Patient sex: F
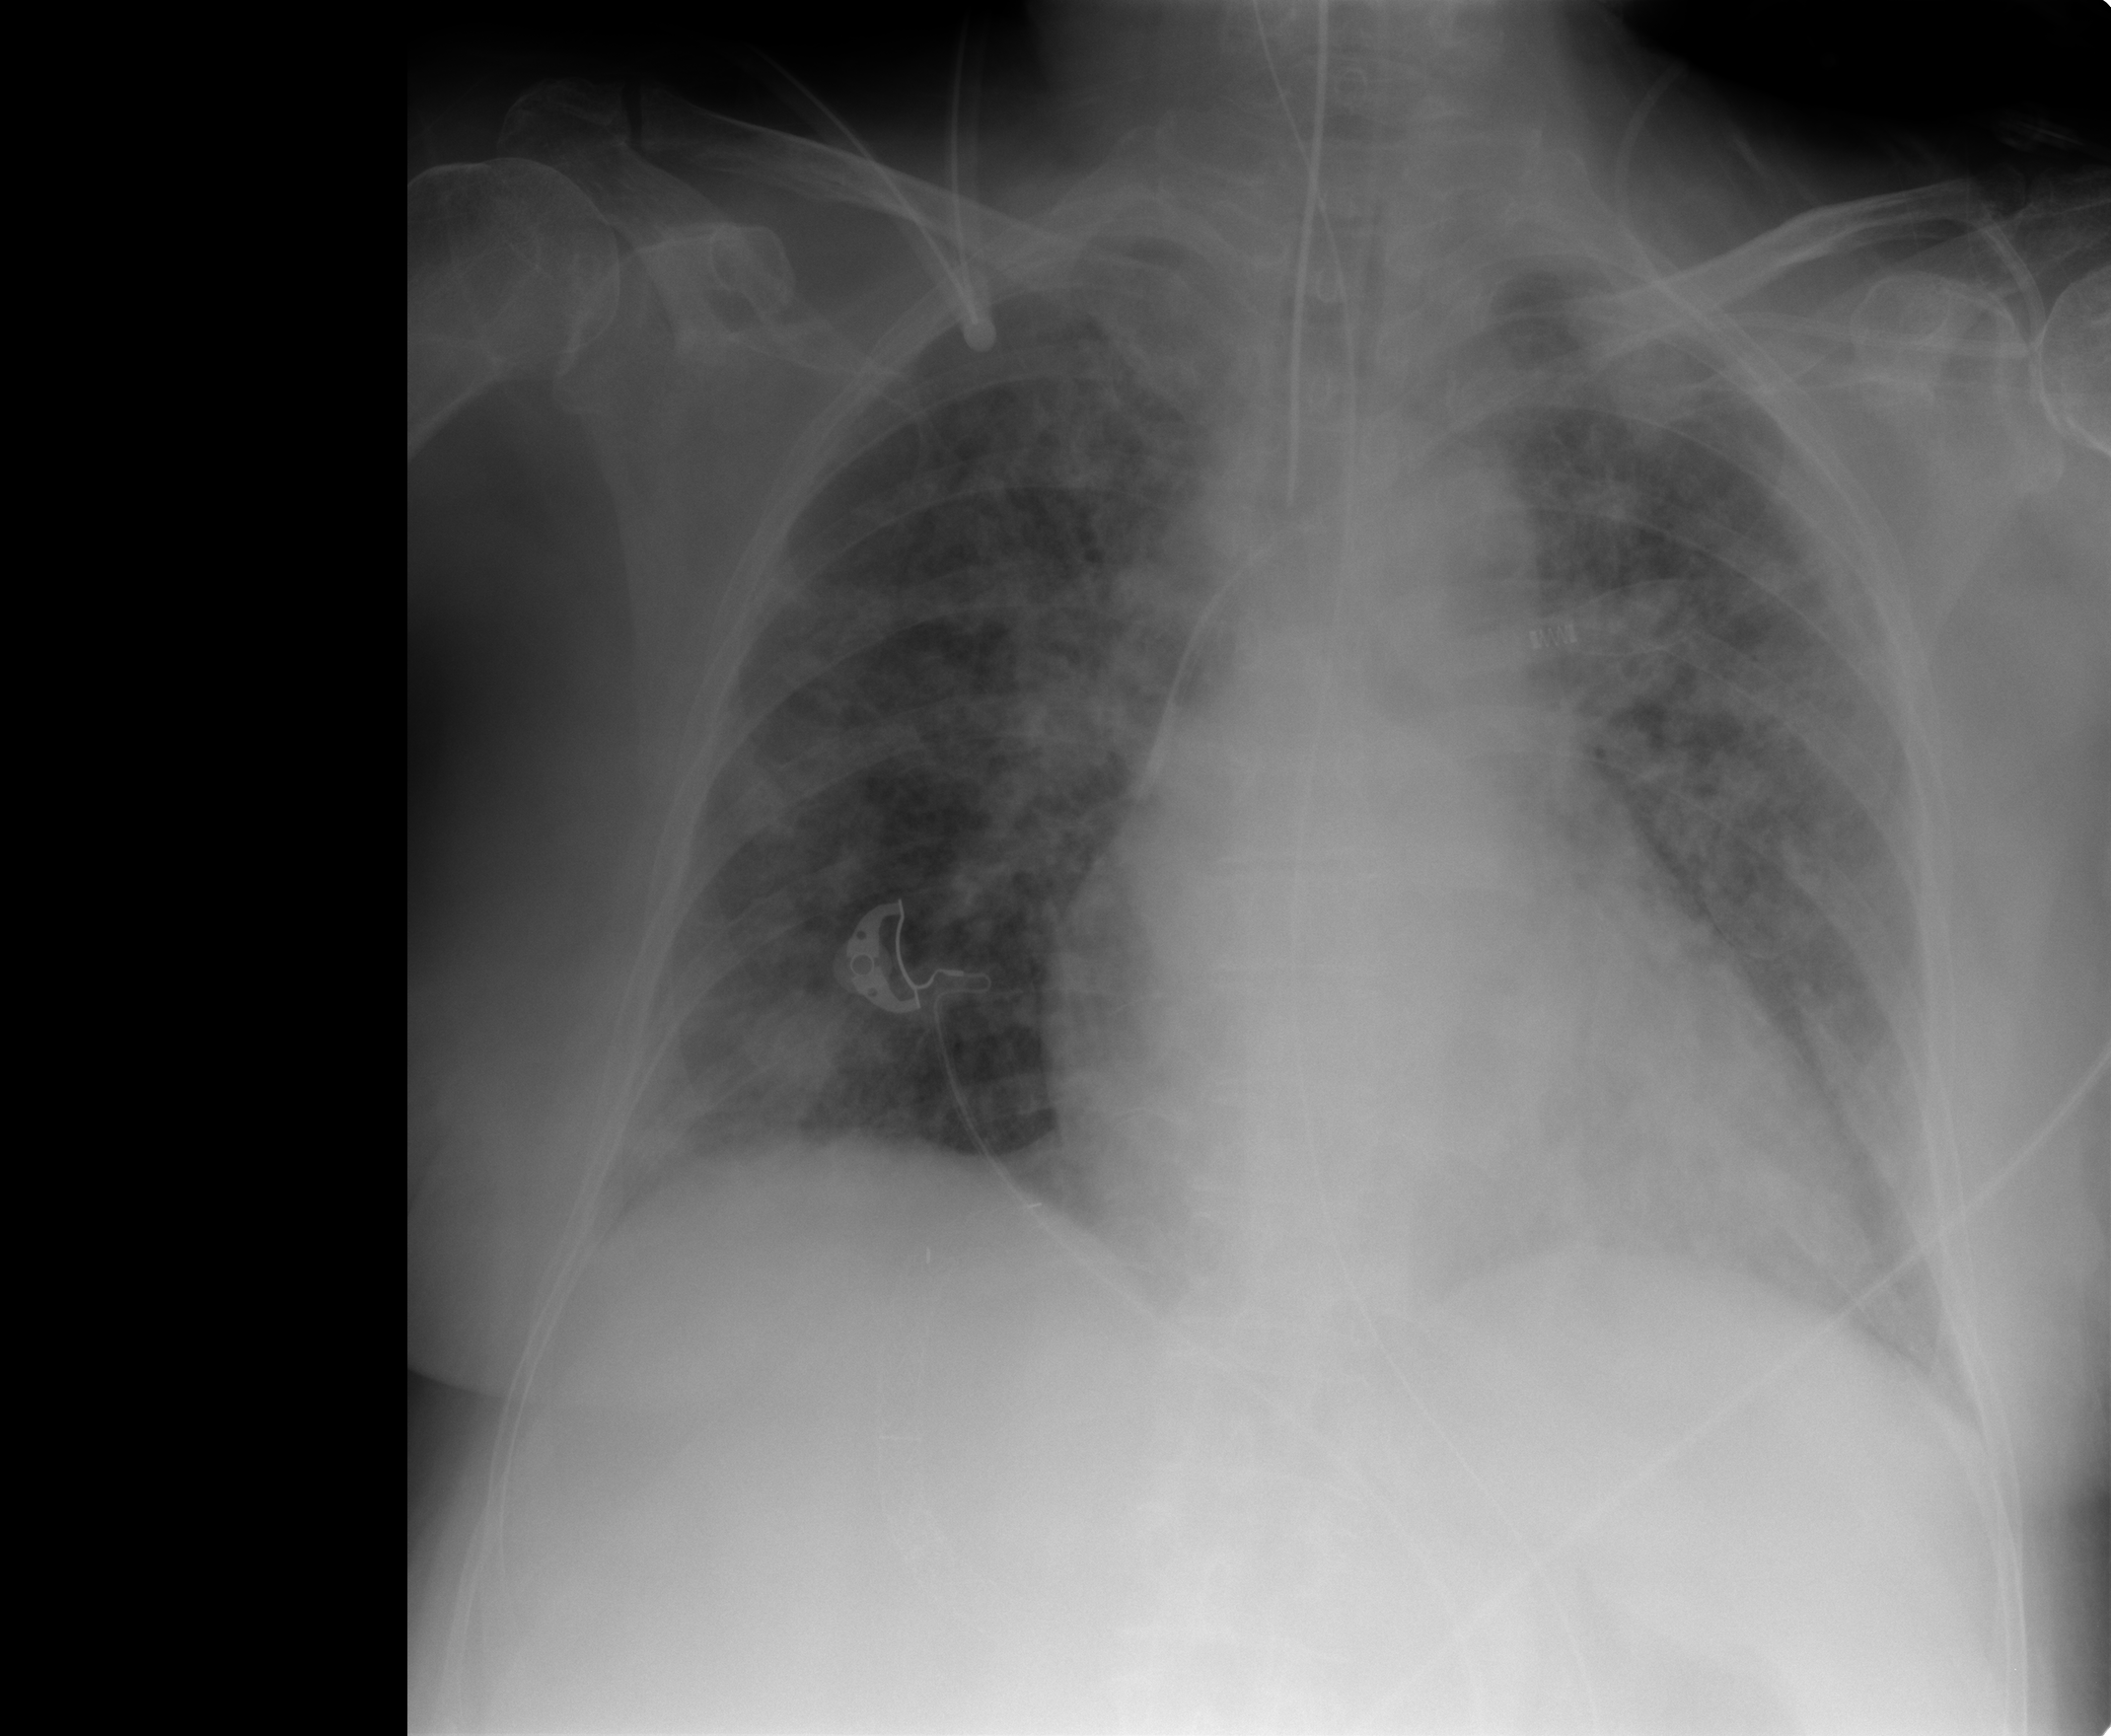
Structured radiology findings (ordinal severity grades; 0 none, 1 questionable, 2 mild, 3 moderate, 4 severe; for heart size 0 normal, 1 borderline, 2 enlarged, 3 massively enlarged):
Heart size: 0
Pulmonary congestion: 0
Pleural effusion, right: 1
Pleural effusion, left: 1
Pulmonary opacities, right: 4
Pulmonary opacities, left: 4
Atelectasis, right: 2
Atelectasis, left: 2